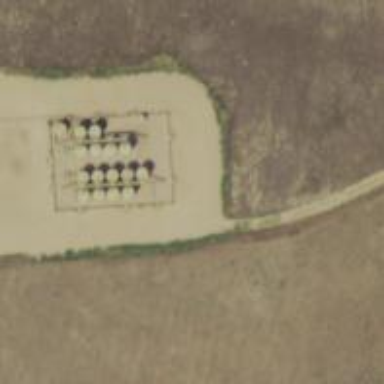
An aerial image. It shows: Storage tank with man-made structure.